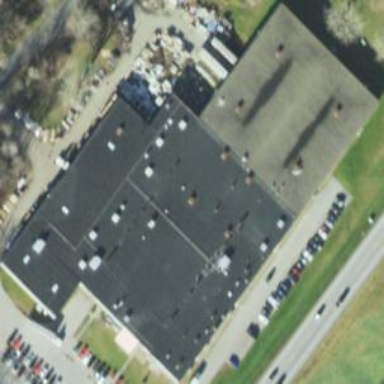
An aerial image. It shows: Warehouse building.